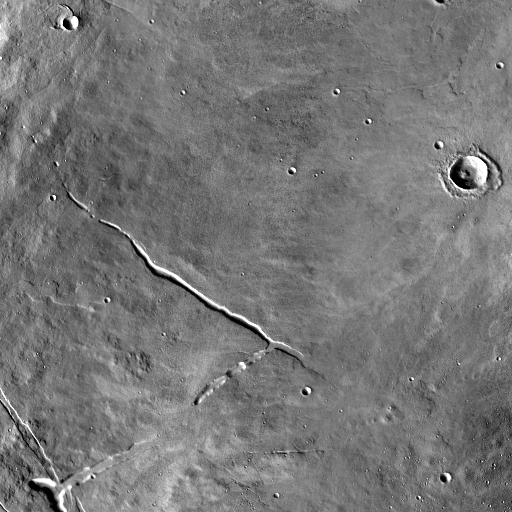
Crater classes present: Background, Other, Layered, Buried